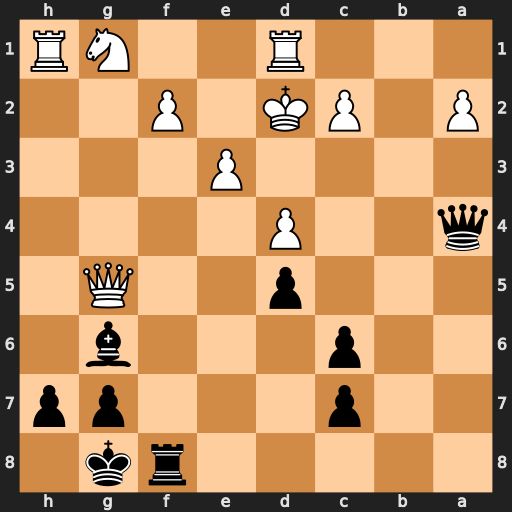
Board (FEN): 5rk1/2p3pp/2p3b1/3p2Q1/q2P4/4P3/P1PK1P2/3R2NR
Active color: b
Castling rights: -
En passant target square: -
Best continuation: Qxc2+ Ke1 Qxf2#